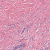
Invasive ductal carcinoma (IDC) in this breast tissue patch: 1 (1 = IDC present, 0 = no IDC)